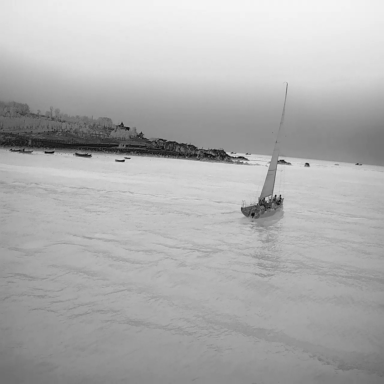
There are nine bulk_carriers in the infrared image.